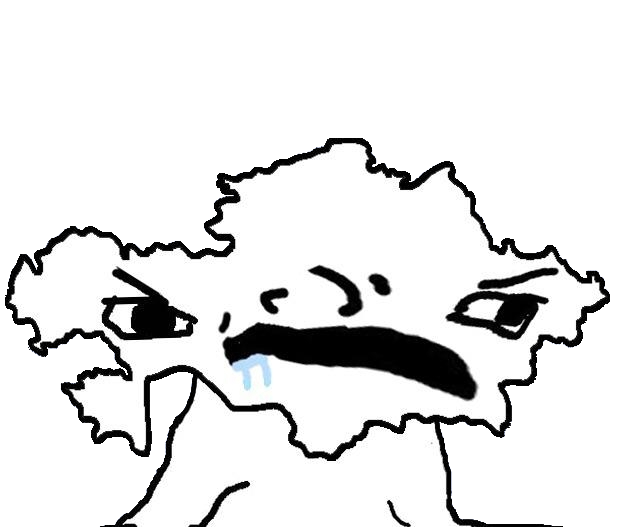
Label: 5_Brainlet